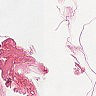
Metastatic tissue present: no